Question: I m in a situation where i need to set some text in vertical order in email body, like this

using following css i can set text vertically in HTML but not able to set same in GMAIL Email body.
'''
<div style=" width:50px; float:left; position:relative;padding-top:80px;transform: rotate(-90deg); -ms-transform: rotate(-90deg); -moz-transform: rotate(-90deg); -webkit-transform: rotate(-90deg); -o-transform: rotate(-90deg);">
<h1 id="Header" style="direction: rtl;font-family: Arial, Helvetica, sans-serif; font-size: 24px; font-weight: normal; color: #434242; white-space: nowrap; position:relative; height:auto; "> newsletter 1 </h1>
</div>
'''
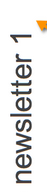
Answer: You can only use inline CSS with Gmail. try 'style=""' on your elements
Edit: And of course you can not use all CSS attributes in Gmail. Here is a <URL> that might be useful.